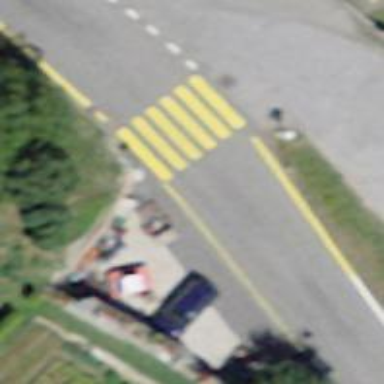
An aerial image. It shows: Zebra crossing for pedestrians.